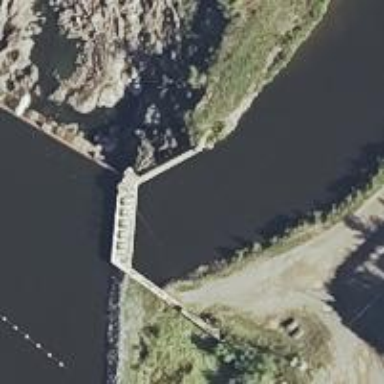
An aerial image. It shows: Dam along waterway.